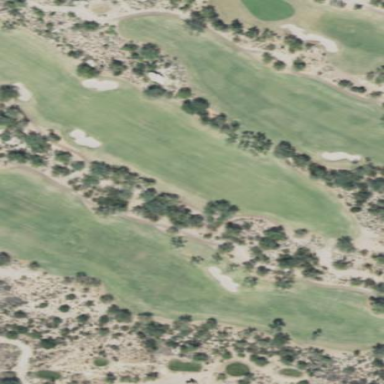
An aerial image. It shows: Area with grass used as rough in golf course.